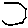
Label: hexagon